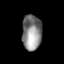
Tissue: prostate
Cell type: T cells
Senescence score: 0.3168
Nuclear area (px): 682
Mean DAPI intensity: 133.172